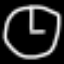
Label: clock